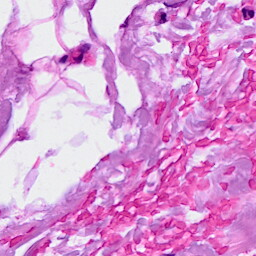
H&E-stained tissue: Breast